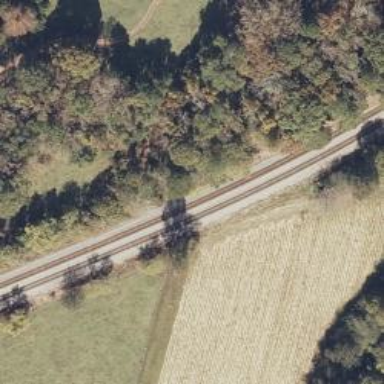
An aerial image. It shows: Railway siding for service.